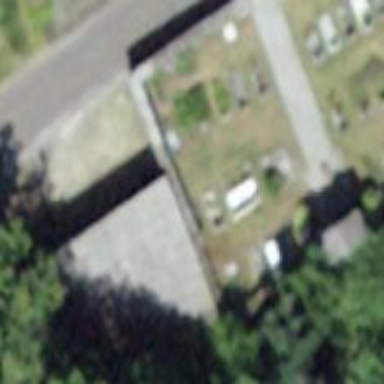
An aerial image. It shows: Shed.